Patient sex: F
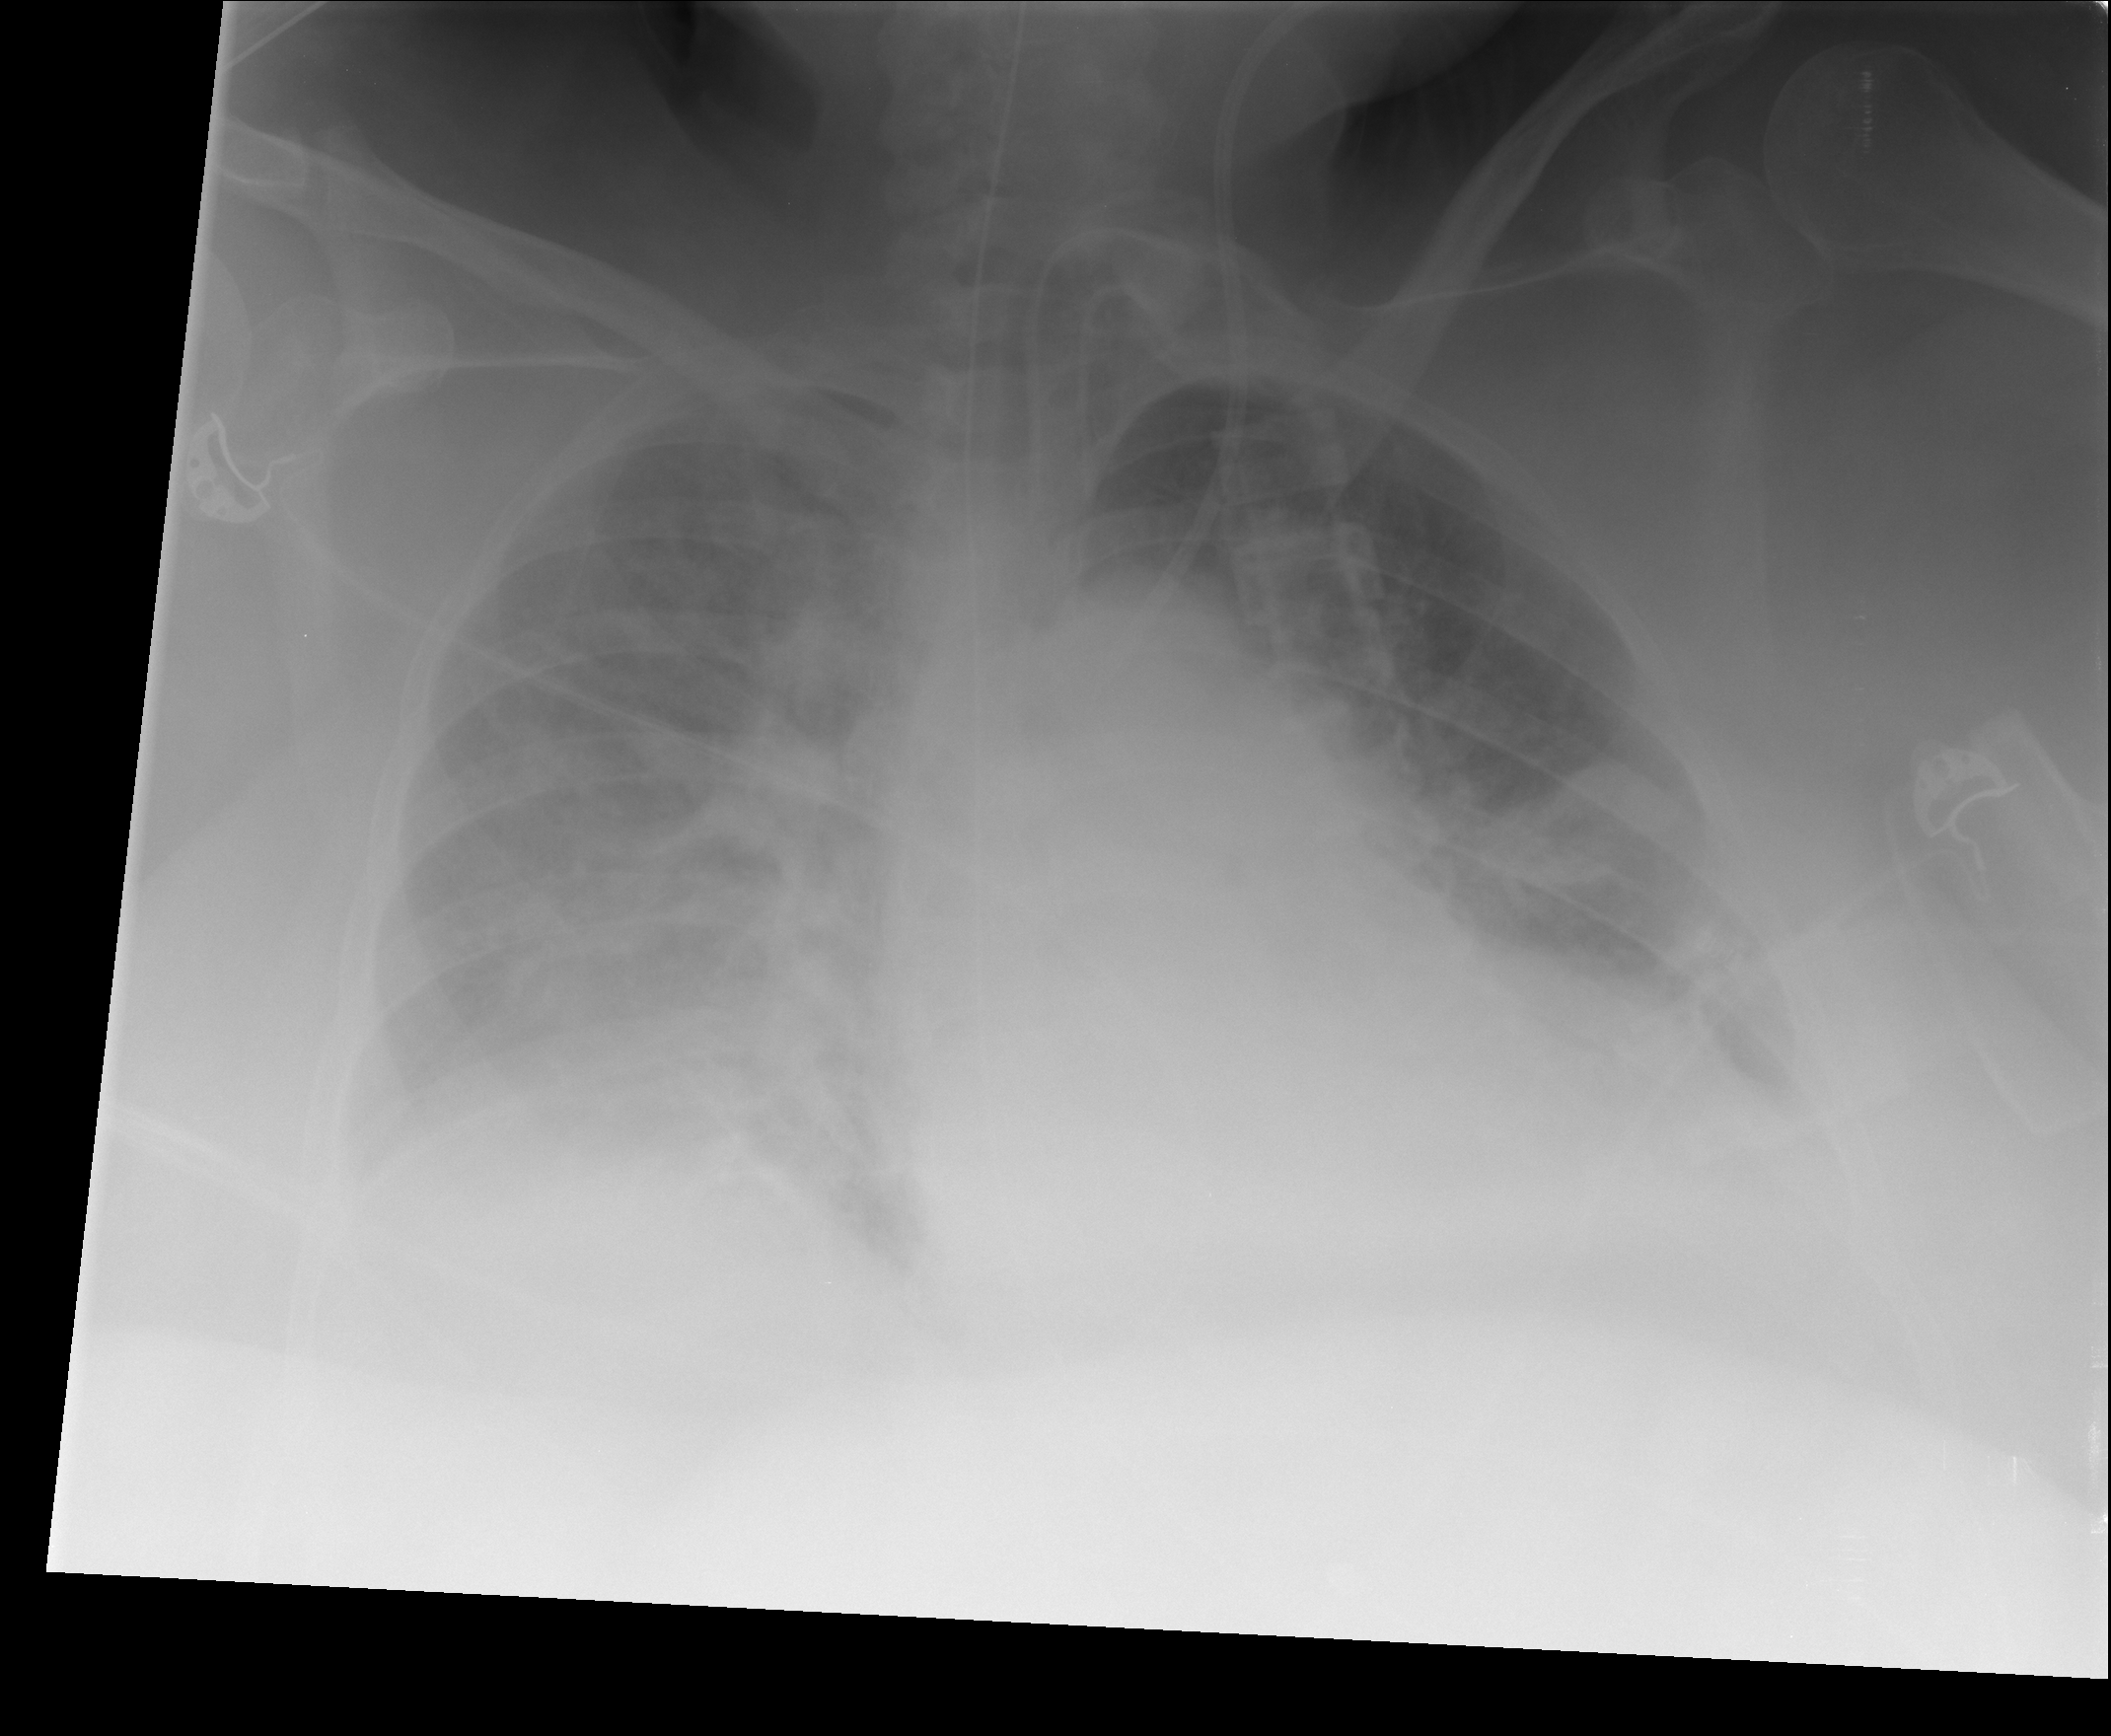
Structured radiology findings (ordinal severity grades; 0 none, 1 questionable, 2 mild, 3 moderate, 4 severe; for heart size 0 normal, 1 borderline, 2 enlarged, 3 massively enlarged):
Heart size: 1
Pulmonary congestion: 2
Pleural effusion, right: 0
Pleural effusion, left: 2
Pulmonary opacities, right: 2
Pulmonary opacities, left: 0
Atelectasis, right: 2
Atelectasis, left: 2